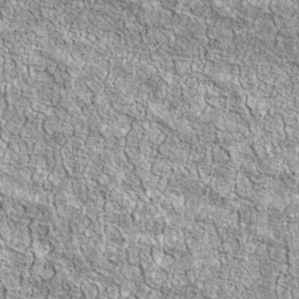
Label: non_frost